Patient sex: M
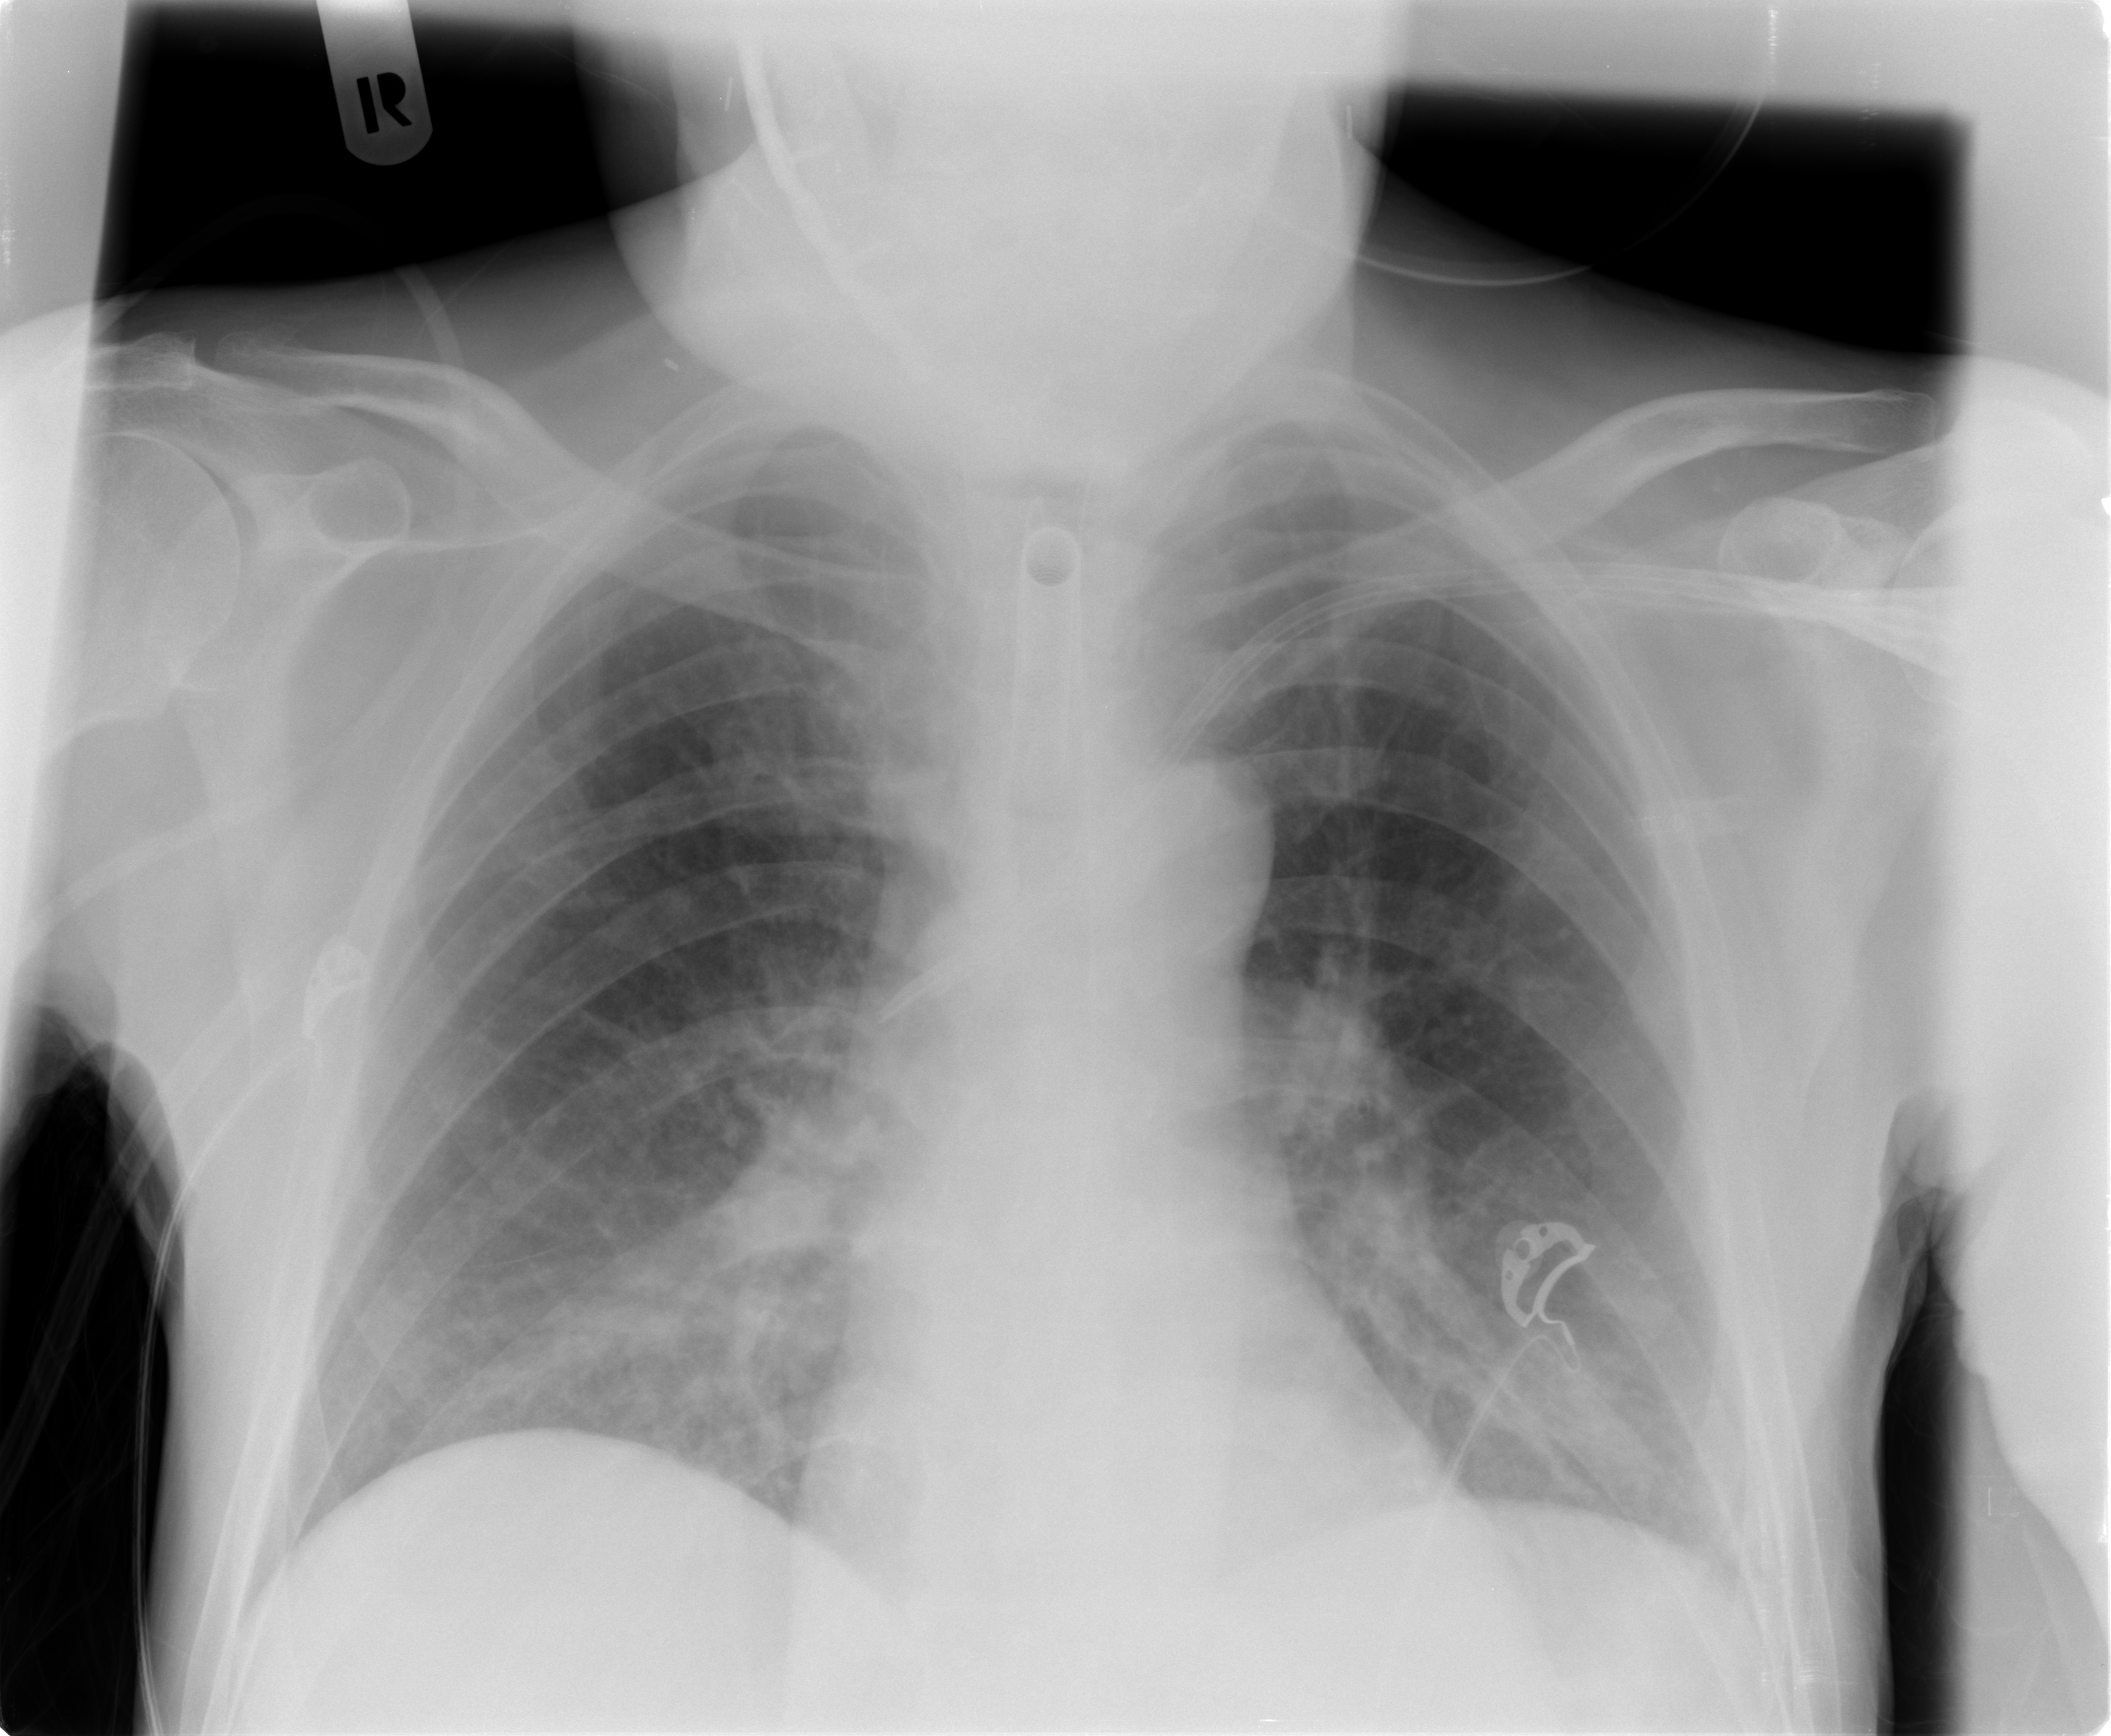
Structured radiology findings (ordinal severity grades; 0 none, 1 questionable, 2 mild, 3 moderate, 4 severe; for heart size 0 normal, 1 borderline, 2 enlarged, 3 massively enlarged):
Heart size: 0
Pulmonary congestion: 0
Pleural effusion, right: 0
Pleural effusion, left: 0
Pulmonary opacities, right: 2
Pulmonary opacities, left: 2
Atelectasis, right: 2
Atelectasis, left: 2